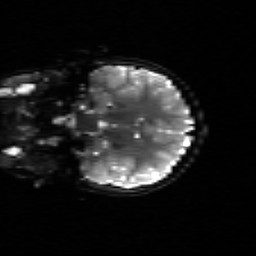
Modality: sbref
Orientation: coronal
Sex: female
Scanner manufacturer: siemens
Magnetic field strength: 3 T
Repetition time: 5 s
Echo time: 0.071 s